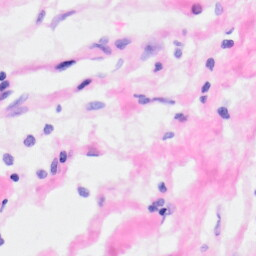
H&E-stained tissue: Kidney